Question: here is my html code . all questions comming from data base and displaying depends on question number.
'''
<h4>{{indexOfelement+1}}</h4>&nbsp;&nbsp;
'''
in css i should display questions like below.

how can i acheive this. question have right answer from data base. like below.
question.questionAnswer. how can i write logic to display if question number is correct, it should display in green colour with tick mark , if wrong it should display red with cross mark.
i have to write a logic to get question number with colours. we have list reportAllQuestionDisplay have all question and with answers from API.
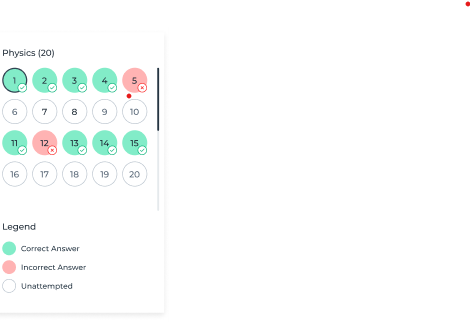
Answer: You never show the shape of the return data from the API, so I am going to create the shape, and supply the mock data.
I will try to explain what I did in this <URL>:
In the 'app.component.ts' file, I have a mock data.
'''
// Mock backend data.
public resultViewModels: ResultViewModel[] = [
{
id: 1,
question: 'How are you?',
answer: 'I am great!',
isCorrect: true,
},
{
id: 2,
question: 'Where are you?',
answer: 'Somewhere',
isCorrect: false,
},
{
id: 3,
question: 'What day is today?',
answer: 'No sure',
isCorrect: false,
},
];
'''
Your API will return a different shape, so you will need to make some changes. The 'id' property is used as the answer number on the UI. The 'isCorrect' property to show the Green vs. Red. It is also used to show/hide the icon.
In the 'app.component.html'
'''
<div class="result-grid">
<div
*ngFor="let result of resultViewModels"
class="result"
[class.correct]="result.isCorrect"
[class.incorrect]="!result.isCorrect"
>
<span>{{ result.id }}</span>
<!-- Replace these with icon of your choice -->
<span *ngIf="result.isCorrect">Check</span>
<span *ngIf="!result.isCorrect">Cross</span>
</div>
</div>
'''
Here, we do two things:
1. [class.correct].
2. *ngIf="result.correct"
The 1st one tells Angular to add a class called "correct" to the div if the 'result.isCorrect' is true.
The 2nd one tells Angular to show the "Check" icon if the 'result.correct' is true. And hide when 'result.correct' is false.
Here is the 'app.component.css'
'''
.result-grid {
display: grid;
grid-template-columns: repeat(auto-fit, minmax(100px, 50px));
gap: 16px;
}
.result {
border: 1px solid gray;
}
/*
used when [class.correct]="true"
*/
.result.correct {
background-color: green;
}
/*
used when [class.incorrect]="true"
*/
.result.incorrect {
background-color: red;
}
'''